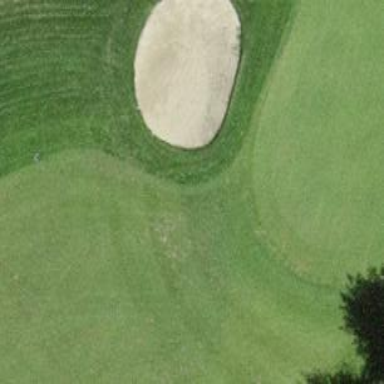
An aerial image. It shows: Sand bunker on golf course.